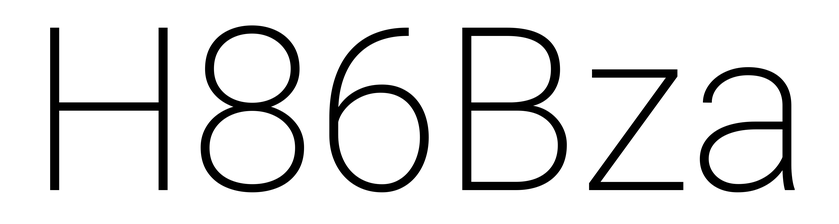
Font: Roboto_ExtraLight